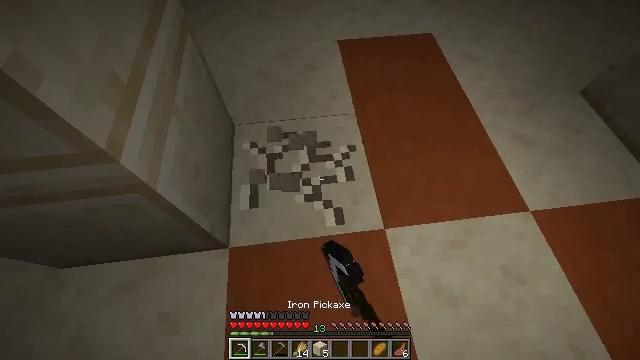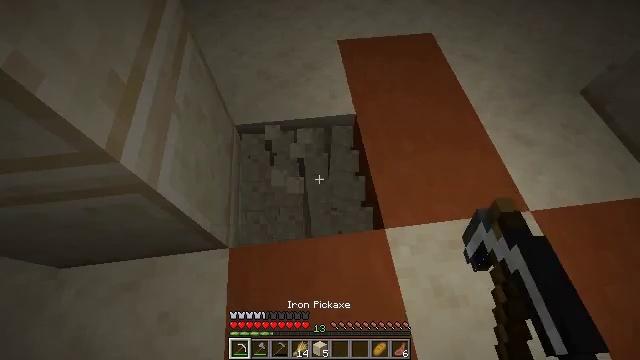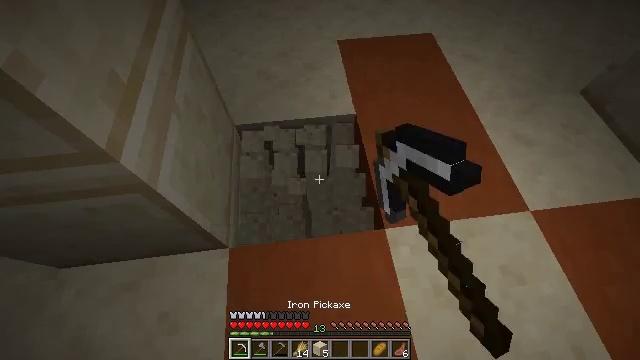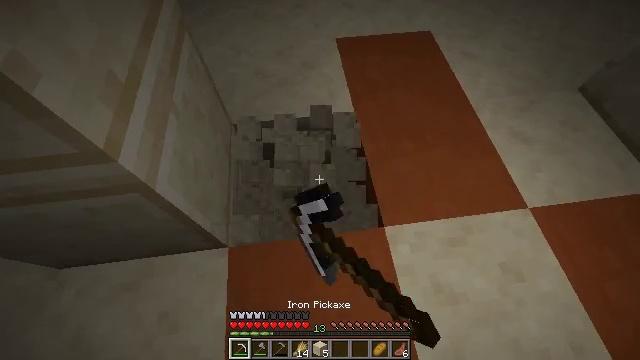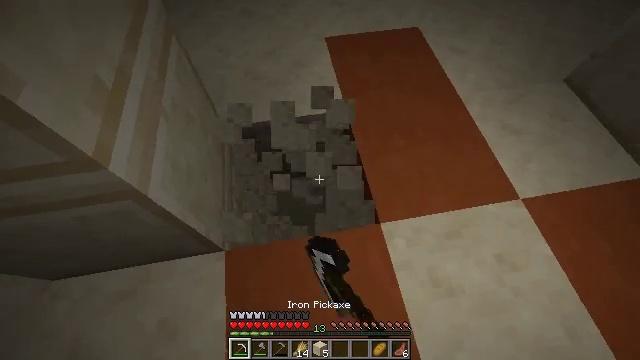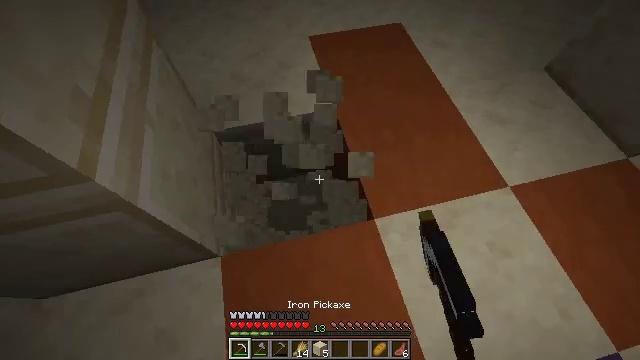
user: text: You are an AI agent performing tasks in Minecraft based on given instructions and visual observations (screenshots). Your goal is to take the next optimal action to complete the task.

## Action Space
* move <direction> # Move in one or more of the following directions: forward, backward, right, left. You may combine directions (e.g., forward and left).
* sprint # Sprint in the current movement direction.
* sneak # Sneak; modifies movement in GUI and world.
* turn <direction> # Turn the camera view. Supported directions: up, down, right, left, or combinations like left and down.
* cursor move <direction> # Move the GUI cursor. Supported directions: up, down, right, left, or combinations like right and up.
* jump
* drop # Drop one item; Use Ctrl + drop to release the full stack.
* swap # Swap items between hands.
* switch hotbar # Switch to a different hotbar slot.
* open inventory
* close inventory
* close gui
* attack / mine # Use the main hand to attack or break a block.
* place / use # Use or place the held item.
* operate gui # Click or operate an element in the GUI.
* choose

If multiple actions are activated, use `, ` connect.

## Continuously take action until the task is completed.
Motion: motion action
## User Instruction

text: Dig up the sandstone.
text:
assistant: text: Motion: attack / mine
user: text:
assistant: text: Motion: attack / mine
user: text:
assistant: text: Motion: attack / mine
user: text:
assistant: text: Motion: turn right, attack / mine
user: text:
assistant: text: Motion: turn right, attack / mine
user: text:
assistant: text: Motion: attack / mine